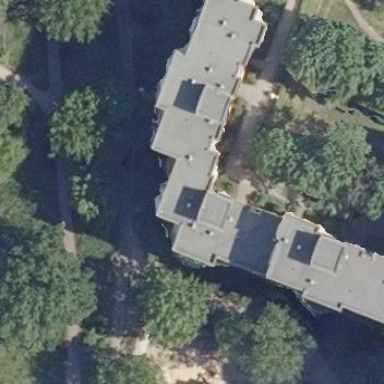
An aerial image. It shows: Apartment building with flat roof.